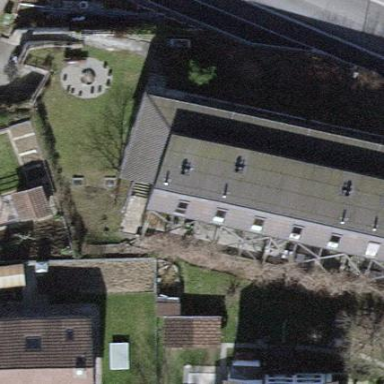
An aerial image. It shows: Residential building.